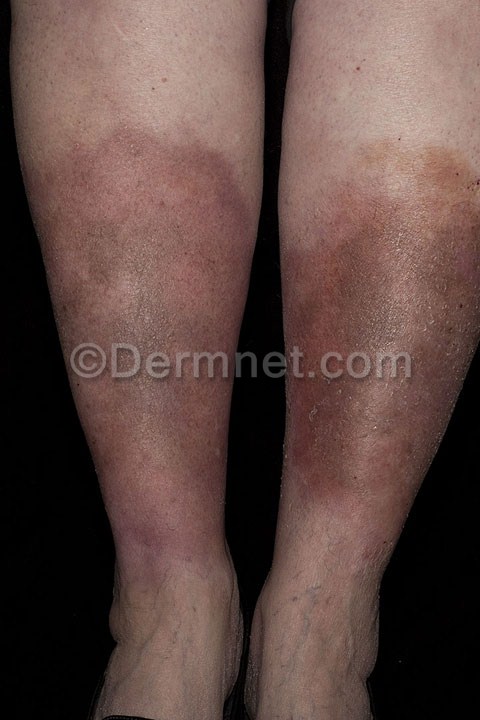
Disease: Eczema Photos